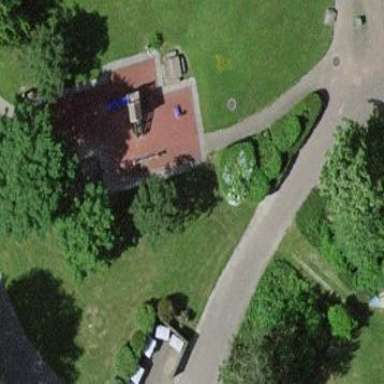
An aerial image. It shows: Playground area for leisure activities on the land.